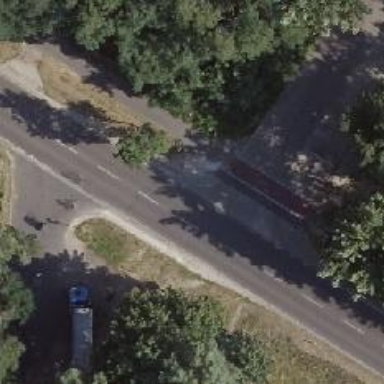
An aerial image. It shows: Smooth asphalt road in residential area.